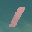
Label: 1